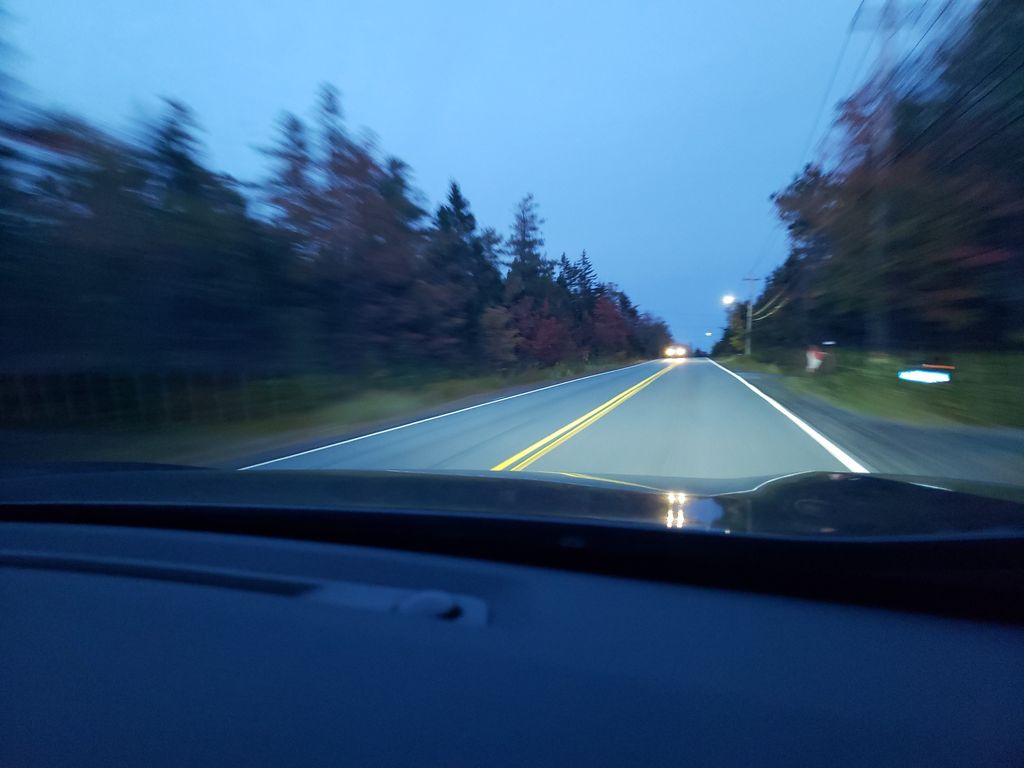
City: halifax